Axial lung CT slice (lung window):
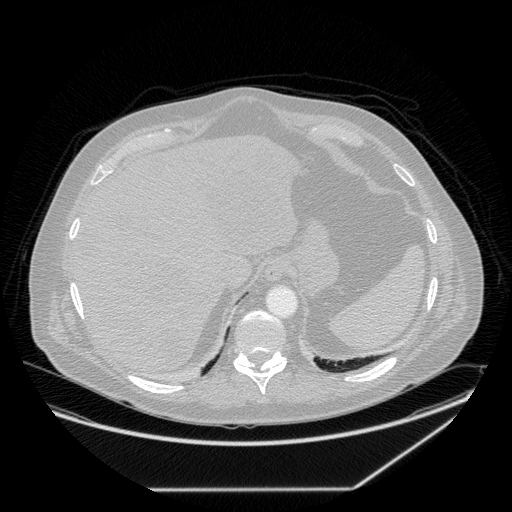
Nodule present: no